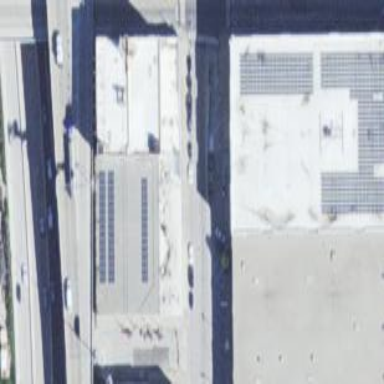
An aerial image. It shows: Commercial building that functions as storage rental shop.